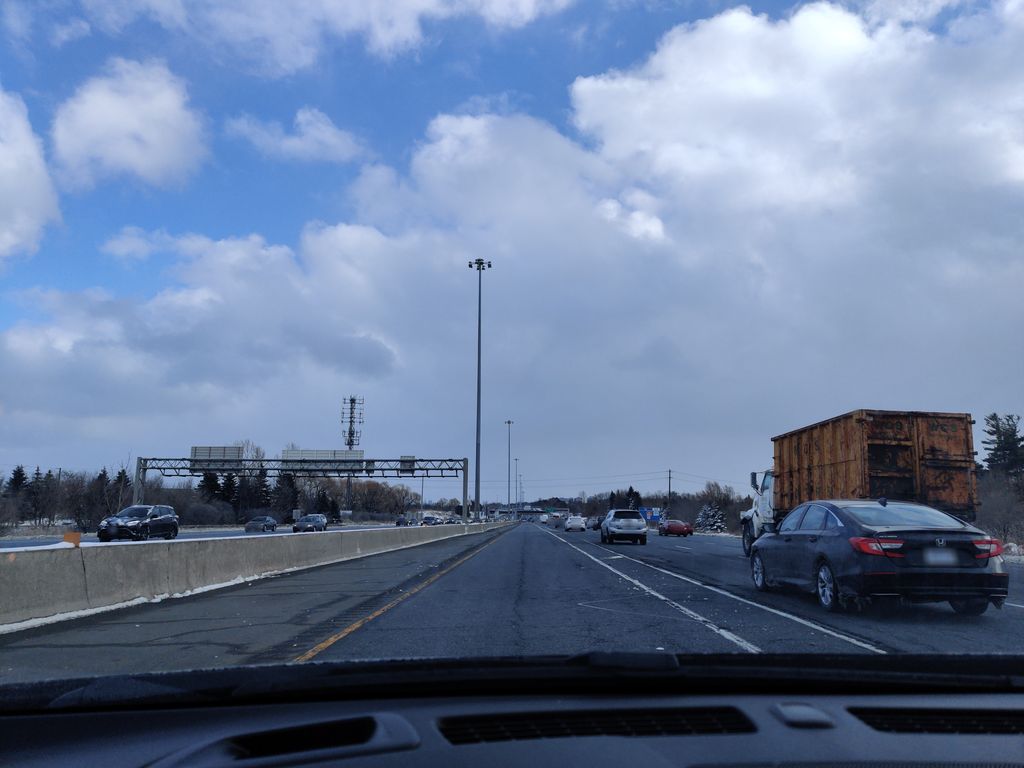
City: toronto